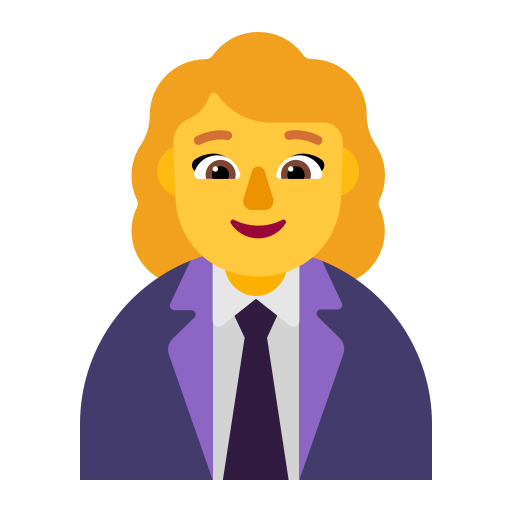
woman office worker flat default